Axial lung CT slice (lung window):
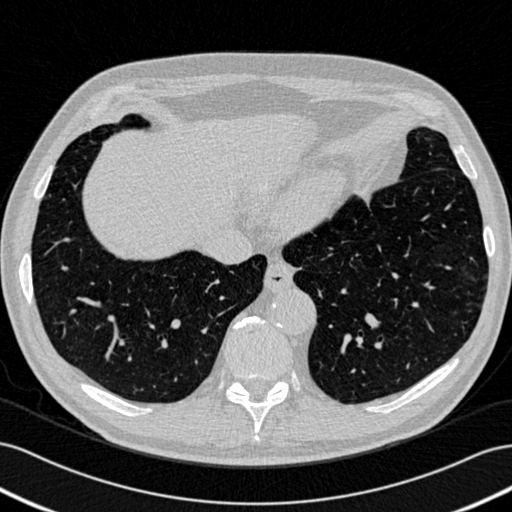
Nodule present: no